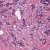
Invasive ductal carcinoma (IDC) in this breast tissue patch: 1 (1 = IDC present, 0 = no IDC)